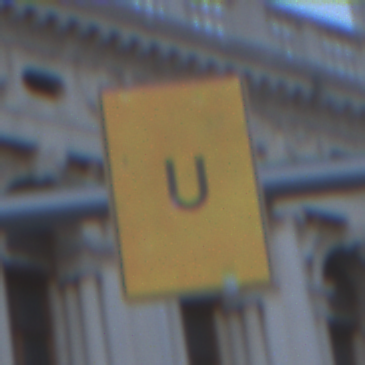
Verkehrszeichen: AnkuendigungOderFortsetzungUmleitungOhnePfeilsymbol
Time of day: Dawn
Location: Outdoor (Urban)
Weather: Clear
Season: NotSpecified
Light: Natural